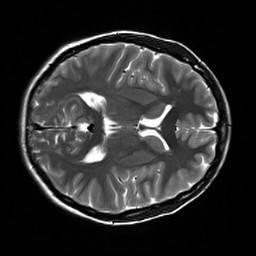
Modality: T2w
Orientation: axial
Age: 18
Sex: female
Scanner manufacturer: siemens
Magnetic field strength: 3 T
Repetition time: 7 s
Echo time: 0.09 s